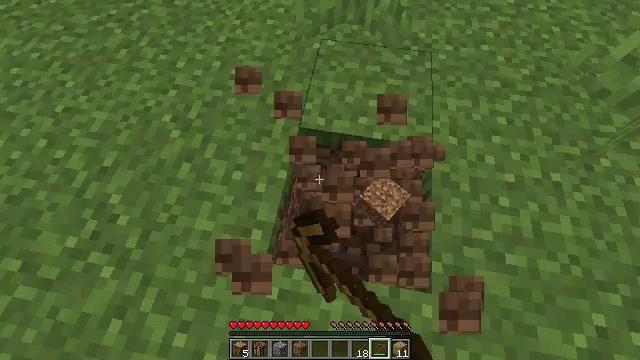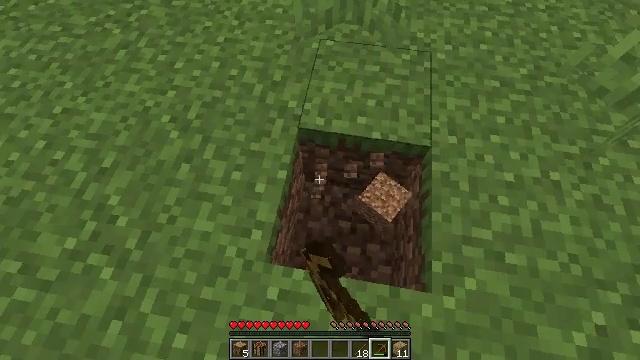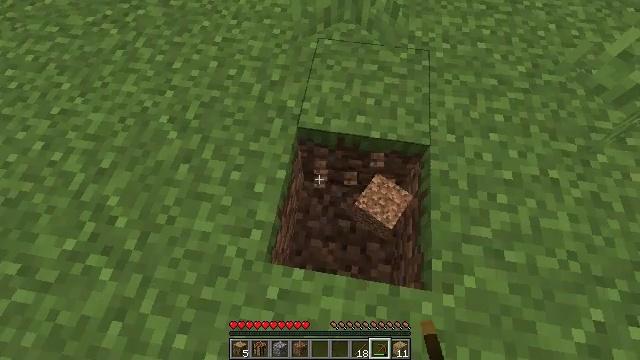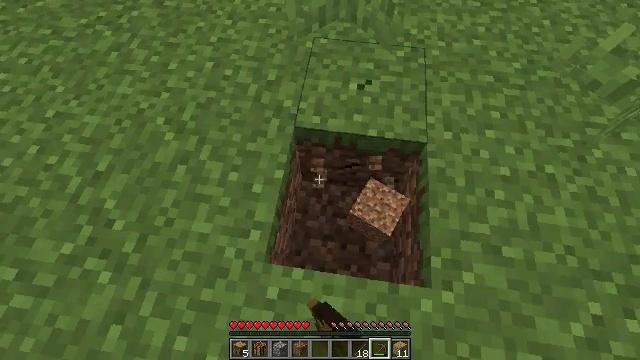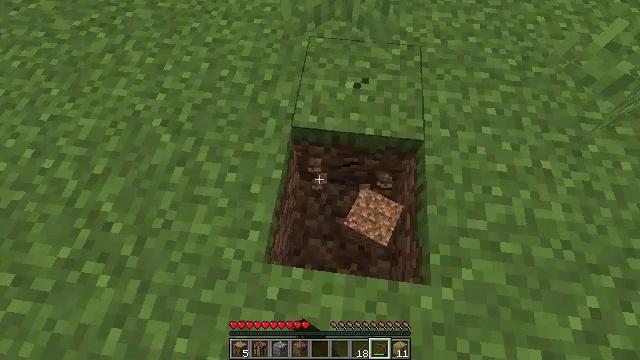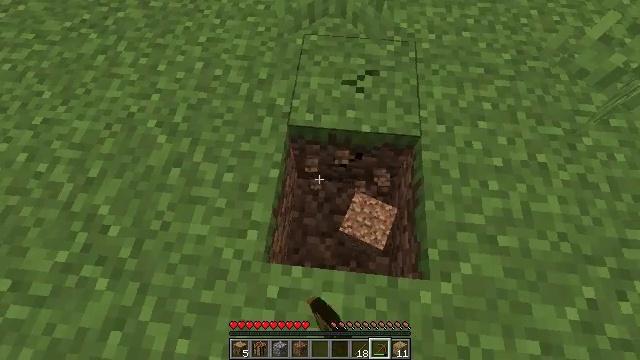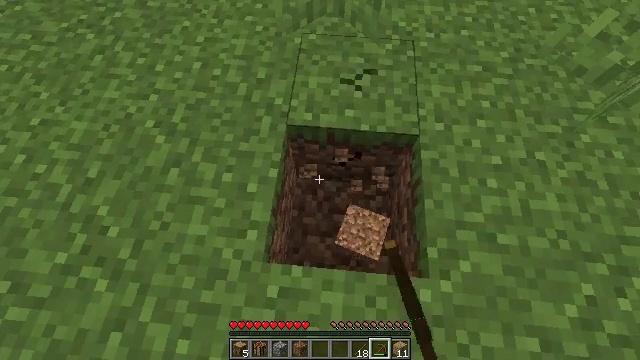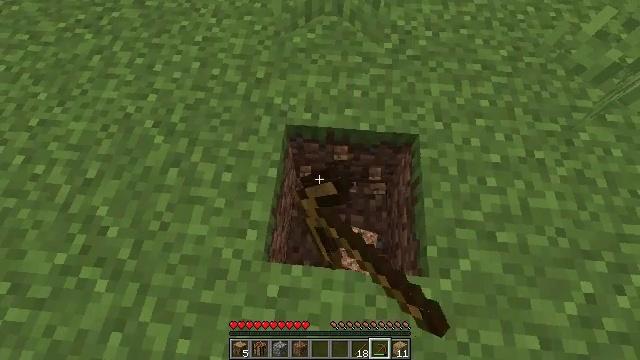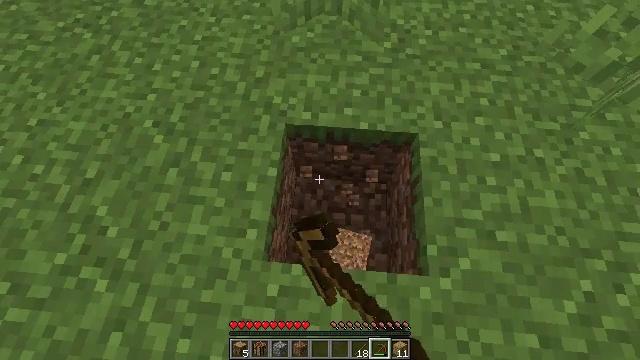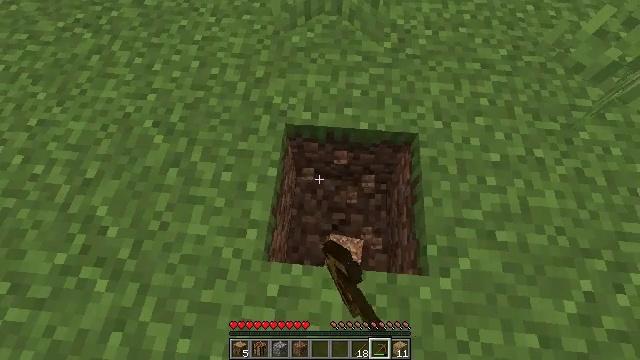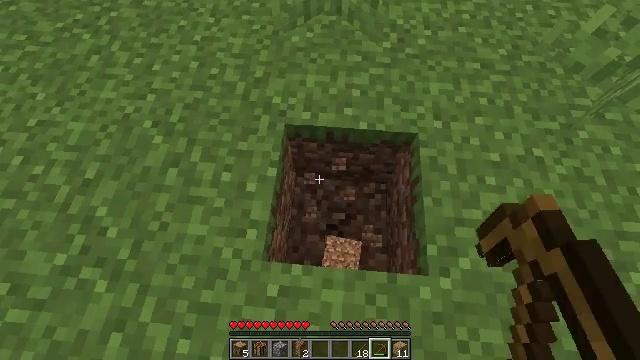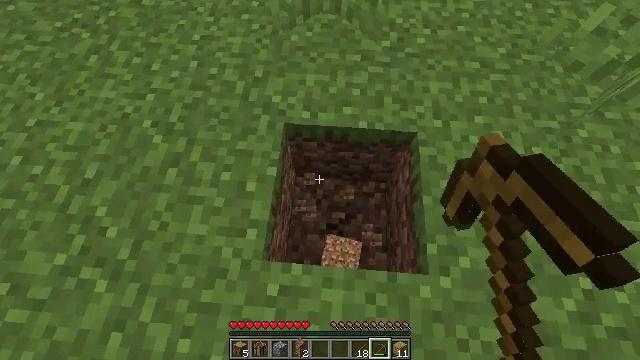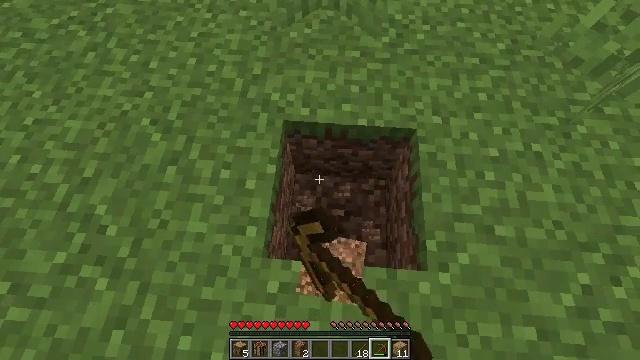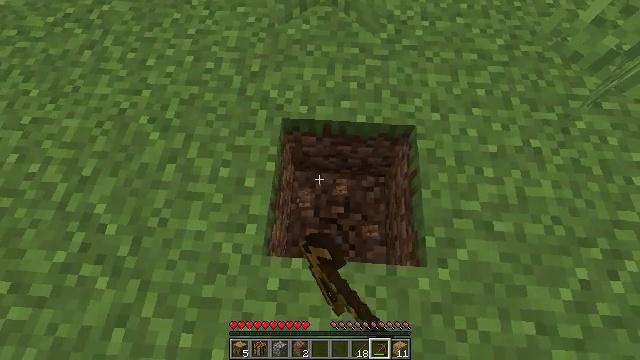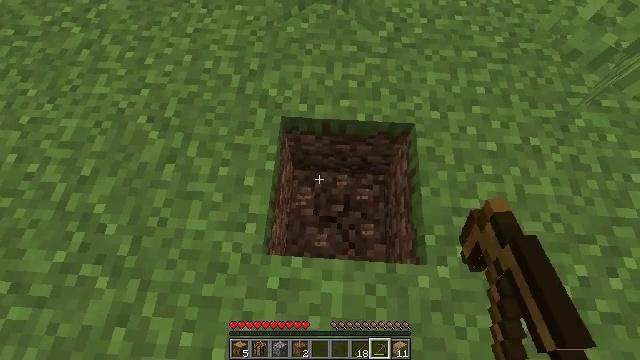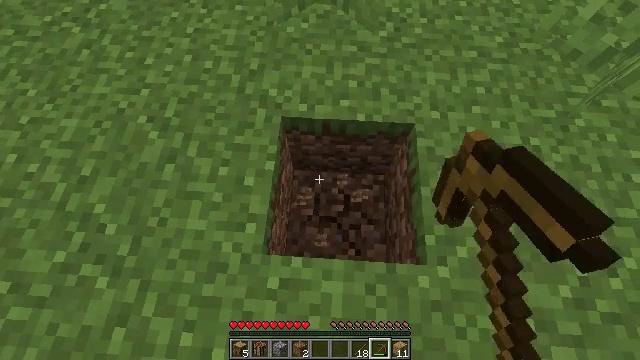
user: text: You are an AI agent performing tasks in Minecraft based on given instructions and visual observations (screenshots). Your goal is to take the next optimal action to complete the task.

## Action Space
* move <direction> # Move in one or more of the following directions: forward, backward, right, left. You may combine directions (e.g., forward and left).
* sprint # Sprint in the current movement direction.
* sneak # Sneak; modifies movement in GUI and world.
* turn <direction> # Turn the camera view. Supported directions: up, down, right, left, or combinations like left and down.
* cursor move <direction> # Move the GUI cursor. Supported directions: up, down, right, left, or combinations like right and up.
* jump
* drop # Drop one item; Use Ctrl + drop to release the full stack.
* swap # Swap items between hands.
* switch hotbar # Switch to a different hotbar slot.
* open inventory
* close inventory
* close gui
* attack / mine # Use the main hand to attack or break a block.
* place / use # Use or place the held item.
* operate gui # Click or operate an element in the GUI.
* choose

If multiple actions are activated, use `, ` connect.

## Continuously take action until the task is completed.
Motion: motion action
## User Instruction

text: Collect dirt by holding left button.
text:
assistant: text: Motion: attack / mine
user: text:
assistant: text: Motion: attack / mine
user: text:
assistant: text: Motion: turn right, attack / mine
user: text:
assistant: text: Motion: turn right, attack / mine
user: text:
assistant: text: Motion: turn right, attack / mine
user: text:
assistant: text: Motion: attack / mine
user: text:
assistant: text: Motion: attack / mine
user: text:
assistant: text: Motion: attack / mine
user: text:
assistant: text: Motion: attack / mine
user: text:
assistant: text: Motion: attack / mine
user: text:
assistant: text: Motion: attack / mine
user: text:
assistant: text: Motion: attack / mine
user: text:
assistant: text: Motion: attack / mine
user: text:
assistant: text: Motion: attack / mine
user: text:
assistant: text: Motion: attack / mine
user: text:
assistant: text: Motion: attack / mine
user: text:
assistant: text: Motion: attack / mine
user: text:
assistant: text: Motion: attack / mine
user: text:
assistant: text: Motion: attack / mine
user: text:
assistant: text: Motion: attack / mine
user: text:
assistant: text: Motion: attack / mine
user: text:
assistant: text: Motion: attack / mine
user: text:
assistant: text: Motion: attack / mine
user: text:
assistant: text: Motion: attack / mine
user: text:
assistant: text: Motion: attack / mine
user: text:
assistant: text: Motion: attack / mine
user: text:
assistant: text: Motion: attack / mine
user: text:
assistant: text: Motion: attack / mine
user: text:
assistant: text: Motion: attack / mine
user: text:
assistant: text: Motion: attack / mine